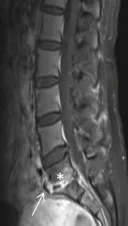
Post-contrast images The white arrow showsdecreased pathological signals in the corners of the L5-S1 corpus exhibiting extension to the anterior epidural fat. (L5.
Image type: radiology (mri)